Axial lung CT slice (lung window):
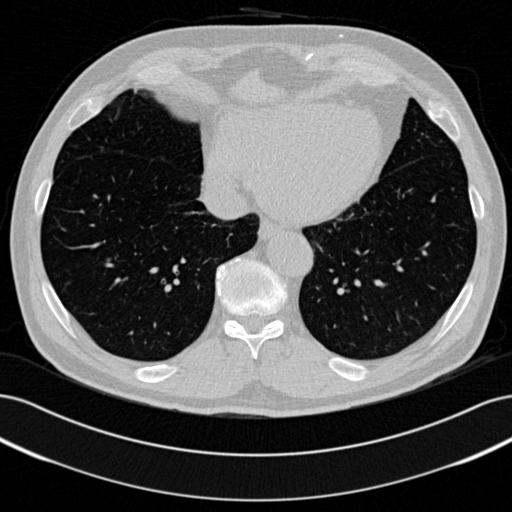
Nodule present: no